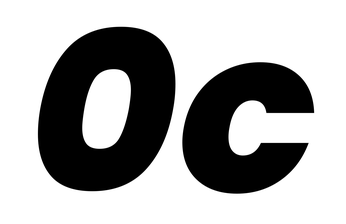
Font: Poppins-ExtraBoldItalic